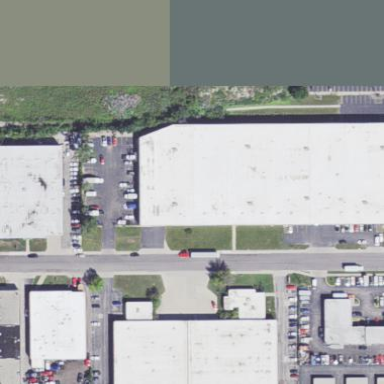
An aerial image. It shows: Industrial building.